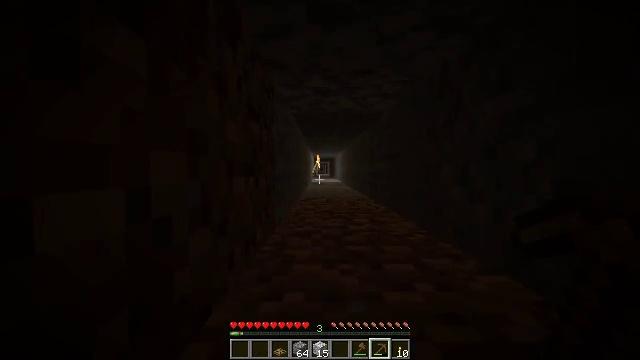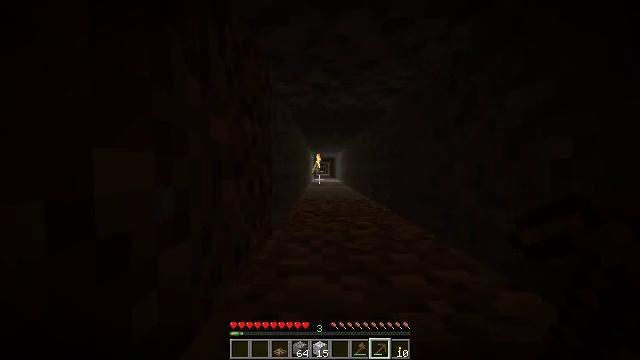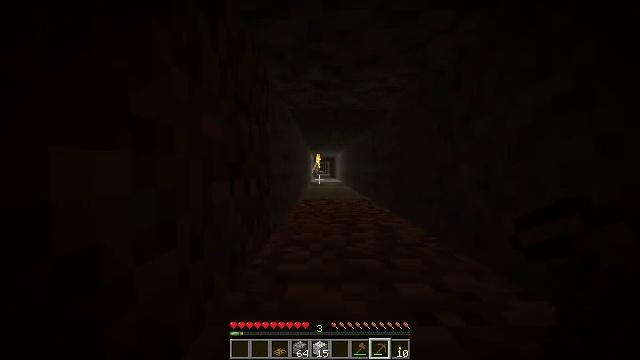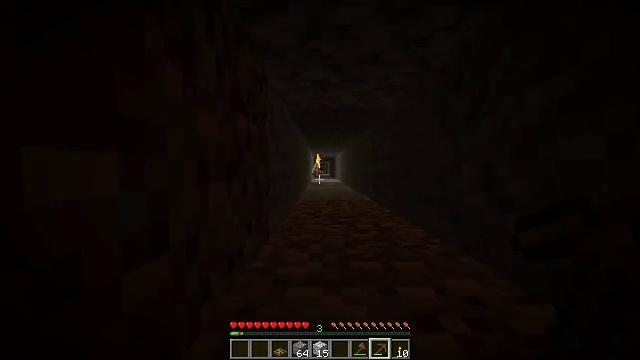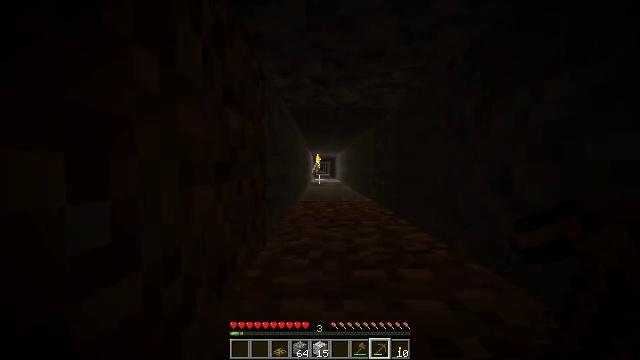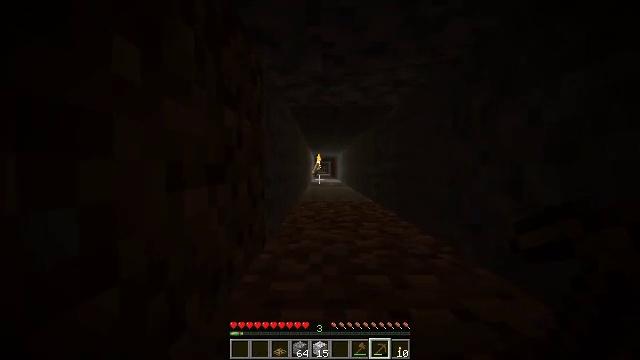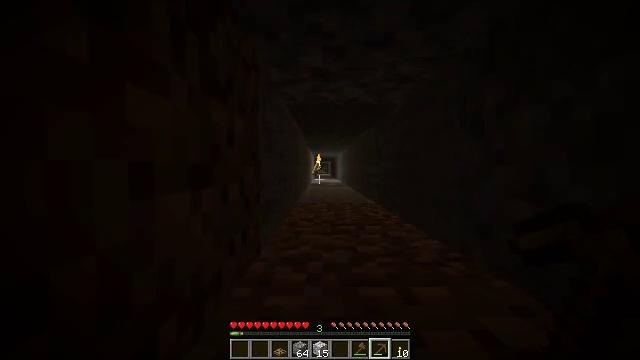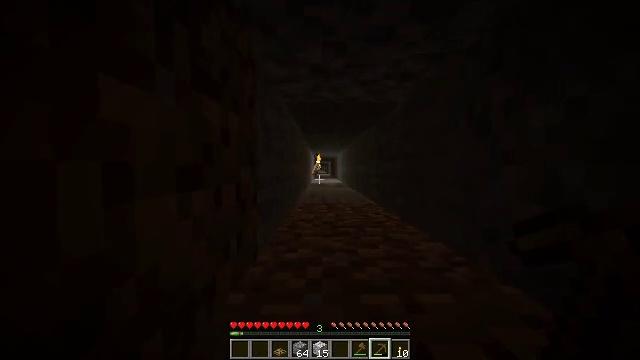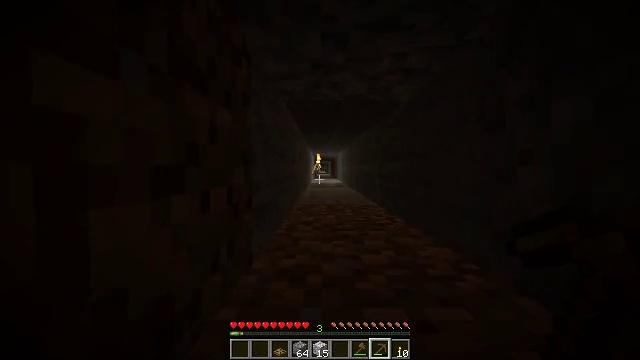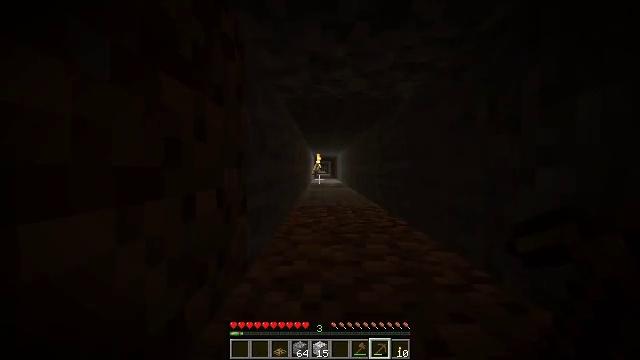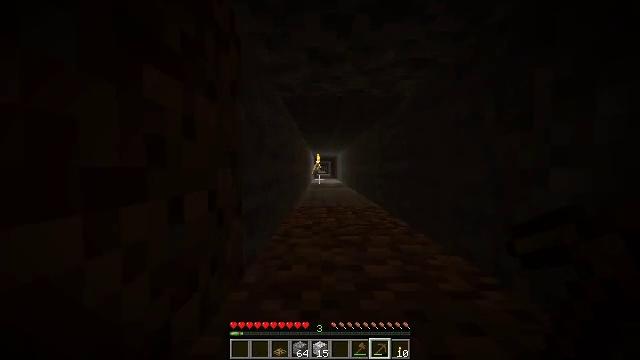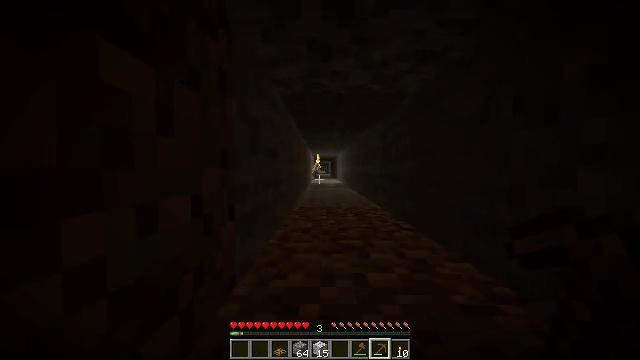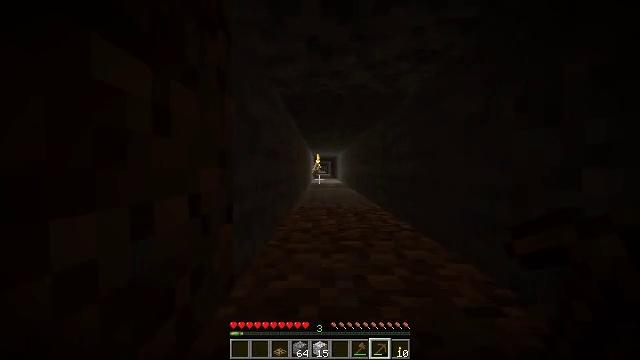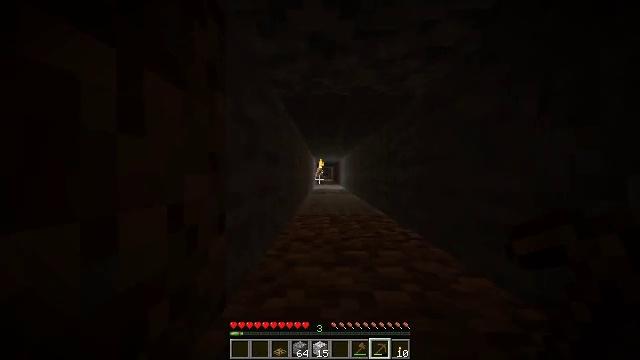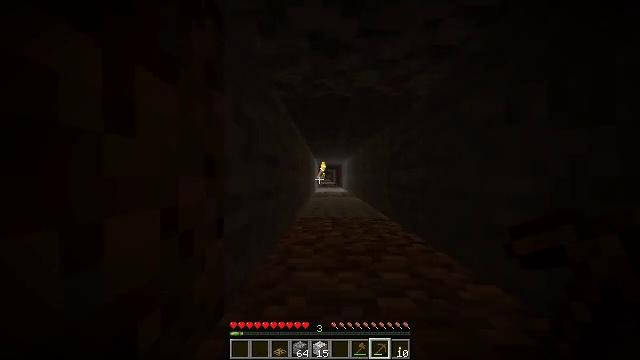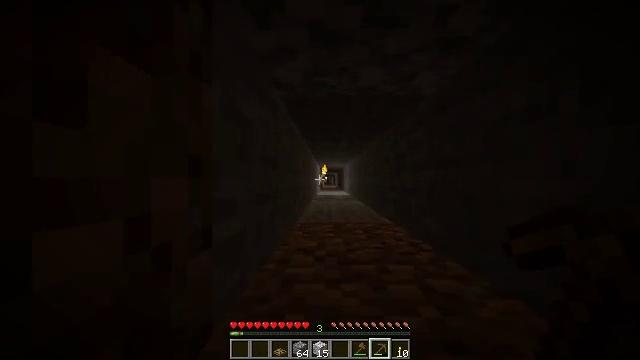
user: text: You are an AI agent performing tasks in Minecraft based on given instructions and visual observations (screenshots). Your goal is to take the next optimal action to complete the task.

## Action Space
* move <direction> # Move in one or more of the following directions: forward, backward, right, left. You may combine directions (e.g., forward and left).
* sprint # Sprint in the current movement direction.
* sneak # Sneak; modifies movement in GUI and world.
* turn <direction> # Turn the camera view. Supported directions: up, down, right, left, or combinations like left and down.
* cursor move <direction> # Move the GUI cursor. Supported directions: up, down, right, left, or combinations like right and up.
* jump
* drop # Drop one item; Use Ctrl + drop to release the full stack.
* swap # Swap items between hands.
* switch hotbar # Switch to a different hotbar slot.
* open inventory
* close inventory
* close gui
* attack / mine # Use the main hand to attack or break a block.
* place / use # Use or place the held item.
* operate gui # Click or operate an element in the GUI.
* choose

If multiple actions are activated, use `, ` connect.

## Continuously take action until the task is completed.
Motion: motion action
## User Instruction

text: Mine the wall torch to remove it.
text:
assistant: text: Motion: move forward
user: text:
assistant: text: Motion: move forward
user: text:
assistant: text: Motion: move forward
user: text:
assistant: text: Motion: move forward
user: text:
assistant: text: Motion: move forward
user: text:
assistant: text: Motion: move forward
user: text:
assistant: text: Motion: move forward
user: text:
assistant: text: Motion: move forward
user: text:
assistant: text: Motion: move forward
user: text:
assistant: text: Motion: move forward
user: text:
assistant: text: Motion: move forward
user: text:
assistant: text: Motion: move forward
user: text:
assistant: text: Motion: move forward, turn up
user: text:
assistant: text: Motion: move forward
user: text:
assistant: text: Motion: move forward
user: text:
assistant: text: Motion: move forward
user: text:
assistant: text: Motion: move forward
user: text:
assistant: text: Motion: move forward
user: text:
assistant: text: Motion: move forward
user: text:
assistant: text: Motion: move forward
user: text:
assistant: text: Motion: move forward
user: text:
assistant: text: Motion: move forward
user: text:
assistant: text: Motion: move forward
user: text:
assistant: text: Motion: move forward
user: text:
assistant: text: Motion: move forward
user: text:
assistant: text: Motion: move forward
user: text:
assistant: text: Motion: move forward
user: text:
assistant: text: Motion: move forward
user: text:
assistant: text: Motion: move forward
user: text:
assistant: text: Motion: move forward